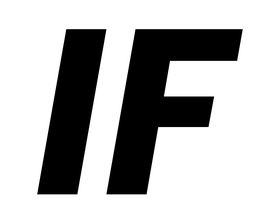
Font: Poppins-BoldItalic